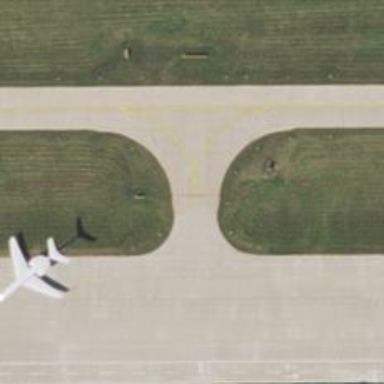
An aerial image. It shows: Image of taxiway at airport.